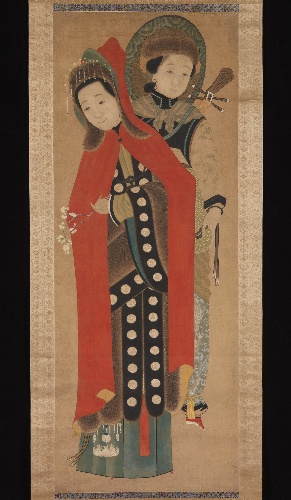
Artist: Unidentified artist
Date: 19th century
Object type: Hanging scroll
Classification: Paintings
Medium: Hanging scroll; paint on paper
Culture: China
Period: Qing dynasty (1644–1911)
Dimensions: 63 3/4 x 24 3/8 in. (161.9 x 61.9 cm)
Department: Asian Art
Credit line: Gift of Roland Koscherak, 1951
Accession year: 1951
Repository: Metropolitan Museum of Art, New York, NY
Tags: Women